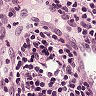
Metastatic tissue present: no